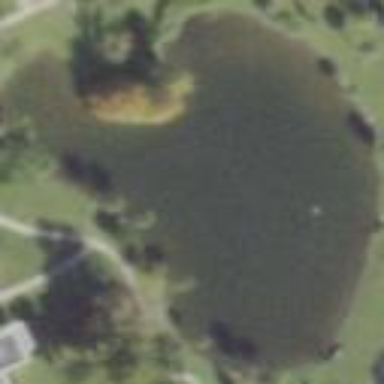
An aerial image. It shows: Pond with natural water.